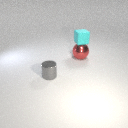
large red metal sphere behind small gray metal cylinder